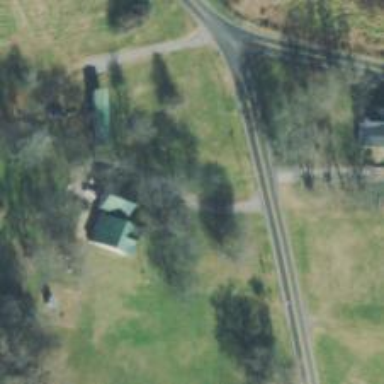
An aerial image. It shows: Driveway.